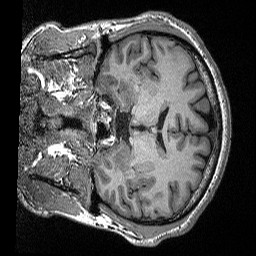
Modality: T1w
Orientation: coronal
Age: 42
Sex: male
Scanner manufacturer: siemens
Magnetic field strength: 3 T
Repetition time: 2.3 s
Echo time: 0.00298 s